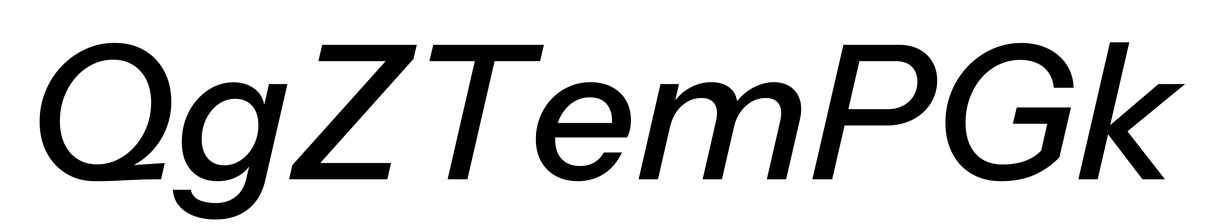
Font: InstrumentSans-Italic_Medium_Italic